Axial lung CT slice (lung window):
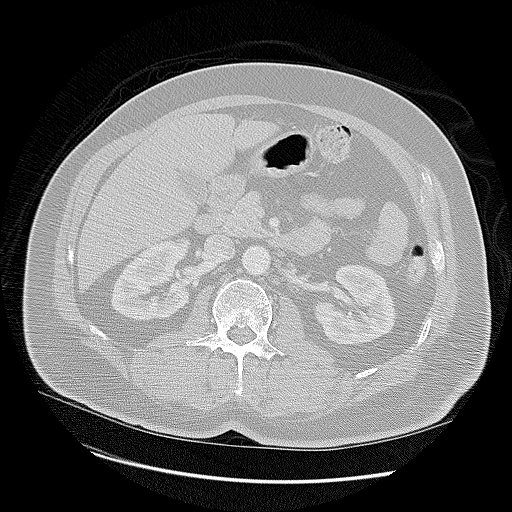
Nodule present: no